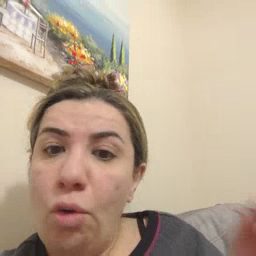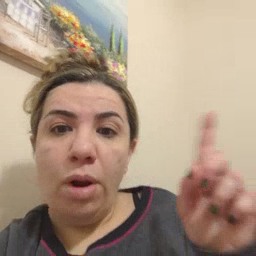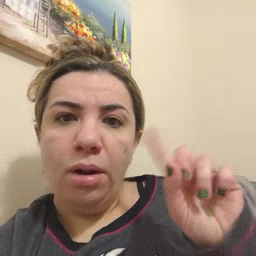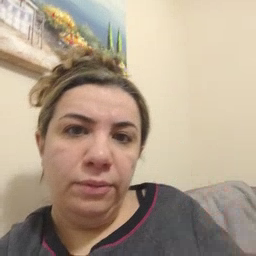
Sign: where